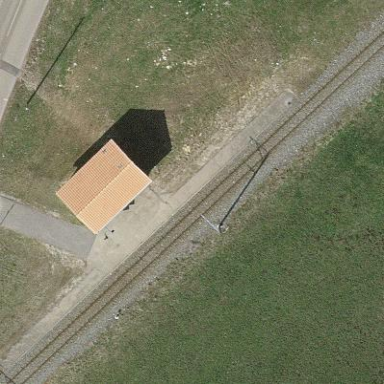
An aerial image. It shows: Platform for public transport and railway.